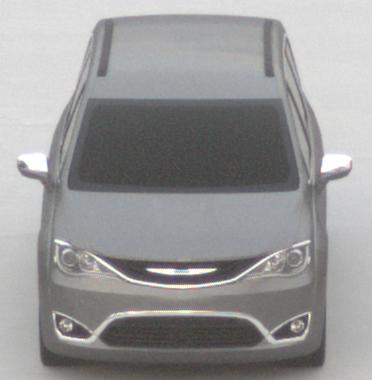
Make: Chrysler
Model: Pacifica
Detailed model: -
Model produced from: 2016
Model produced until: 2020
Doors: 5
Color: gray
Road condition: dry road
Daytime: sunrise or sunset
Contrast: low contrast